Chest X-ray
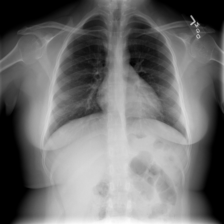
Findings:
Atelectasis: negative
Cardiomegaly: negative
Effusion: negative
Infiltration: negative
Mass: negative
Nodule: negative
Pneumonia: negative
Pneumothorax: negative
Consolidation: negative
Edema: negative
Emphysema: negative
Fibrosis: negative
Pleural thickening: negative
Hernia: negative